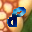
Label: 8